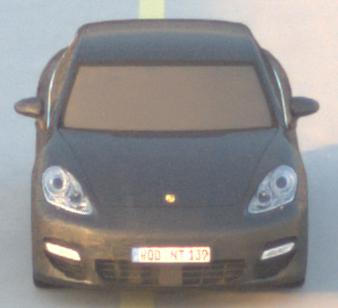
Make: Porsche
Model: Panamera
Detailed model: Panamera (970)
Model produced from: 2010/05
Model produced until: 2013/04
Doors: 5
Color: gray
Road condition: dry road
Daytime: sunrise or sunset
Contrast: medium contrast